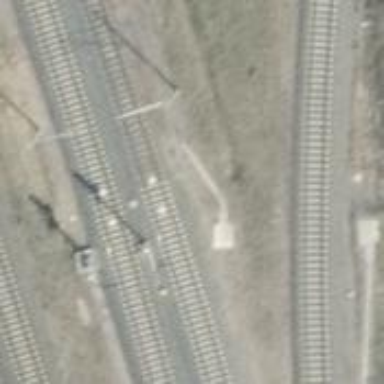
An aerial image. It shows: Railway signal.